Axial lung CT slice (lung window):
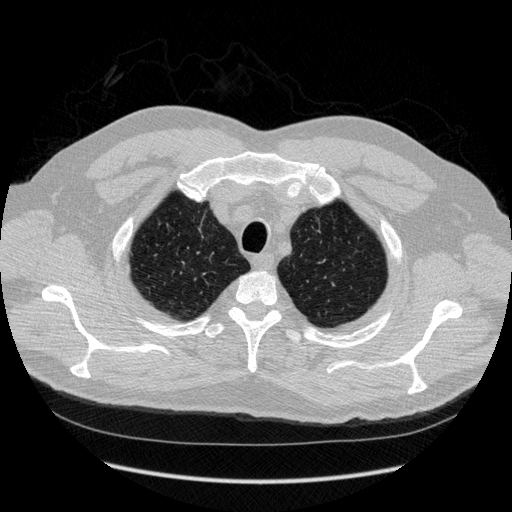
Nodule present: no